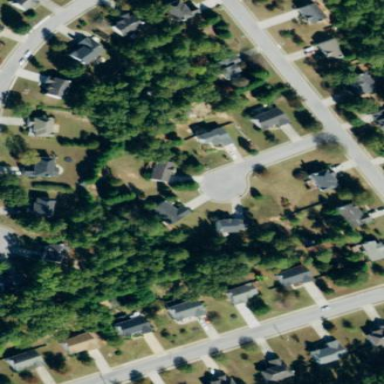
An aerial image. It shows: Single-family residential area.